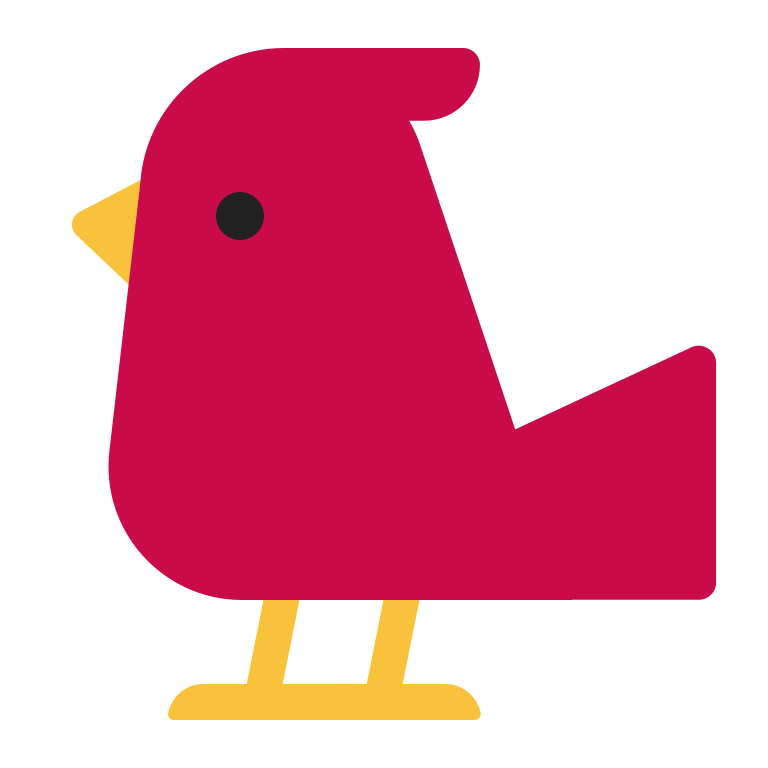
bird flat